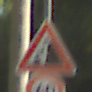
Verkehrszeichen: SteinschlagRechts
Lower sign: Geschwindigkeit40
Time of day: Midday
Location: Outdoor (RoadRail)
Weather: Clear
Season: NotSpecified
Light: Natural